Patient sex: M
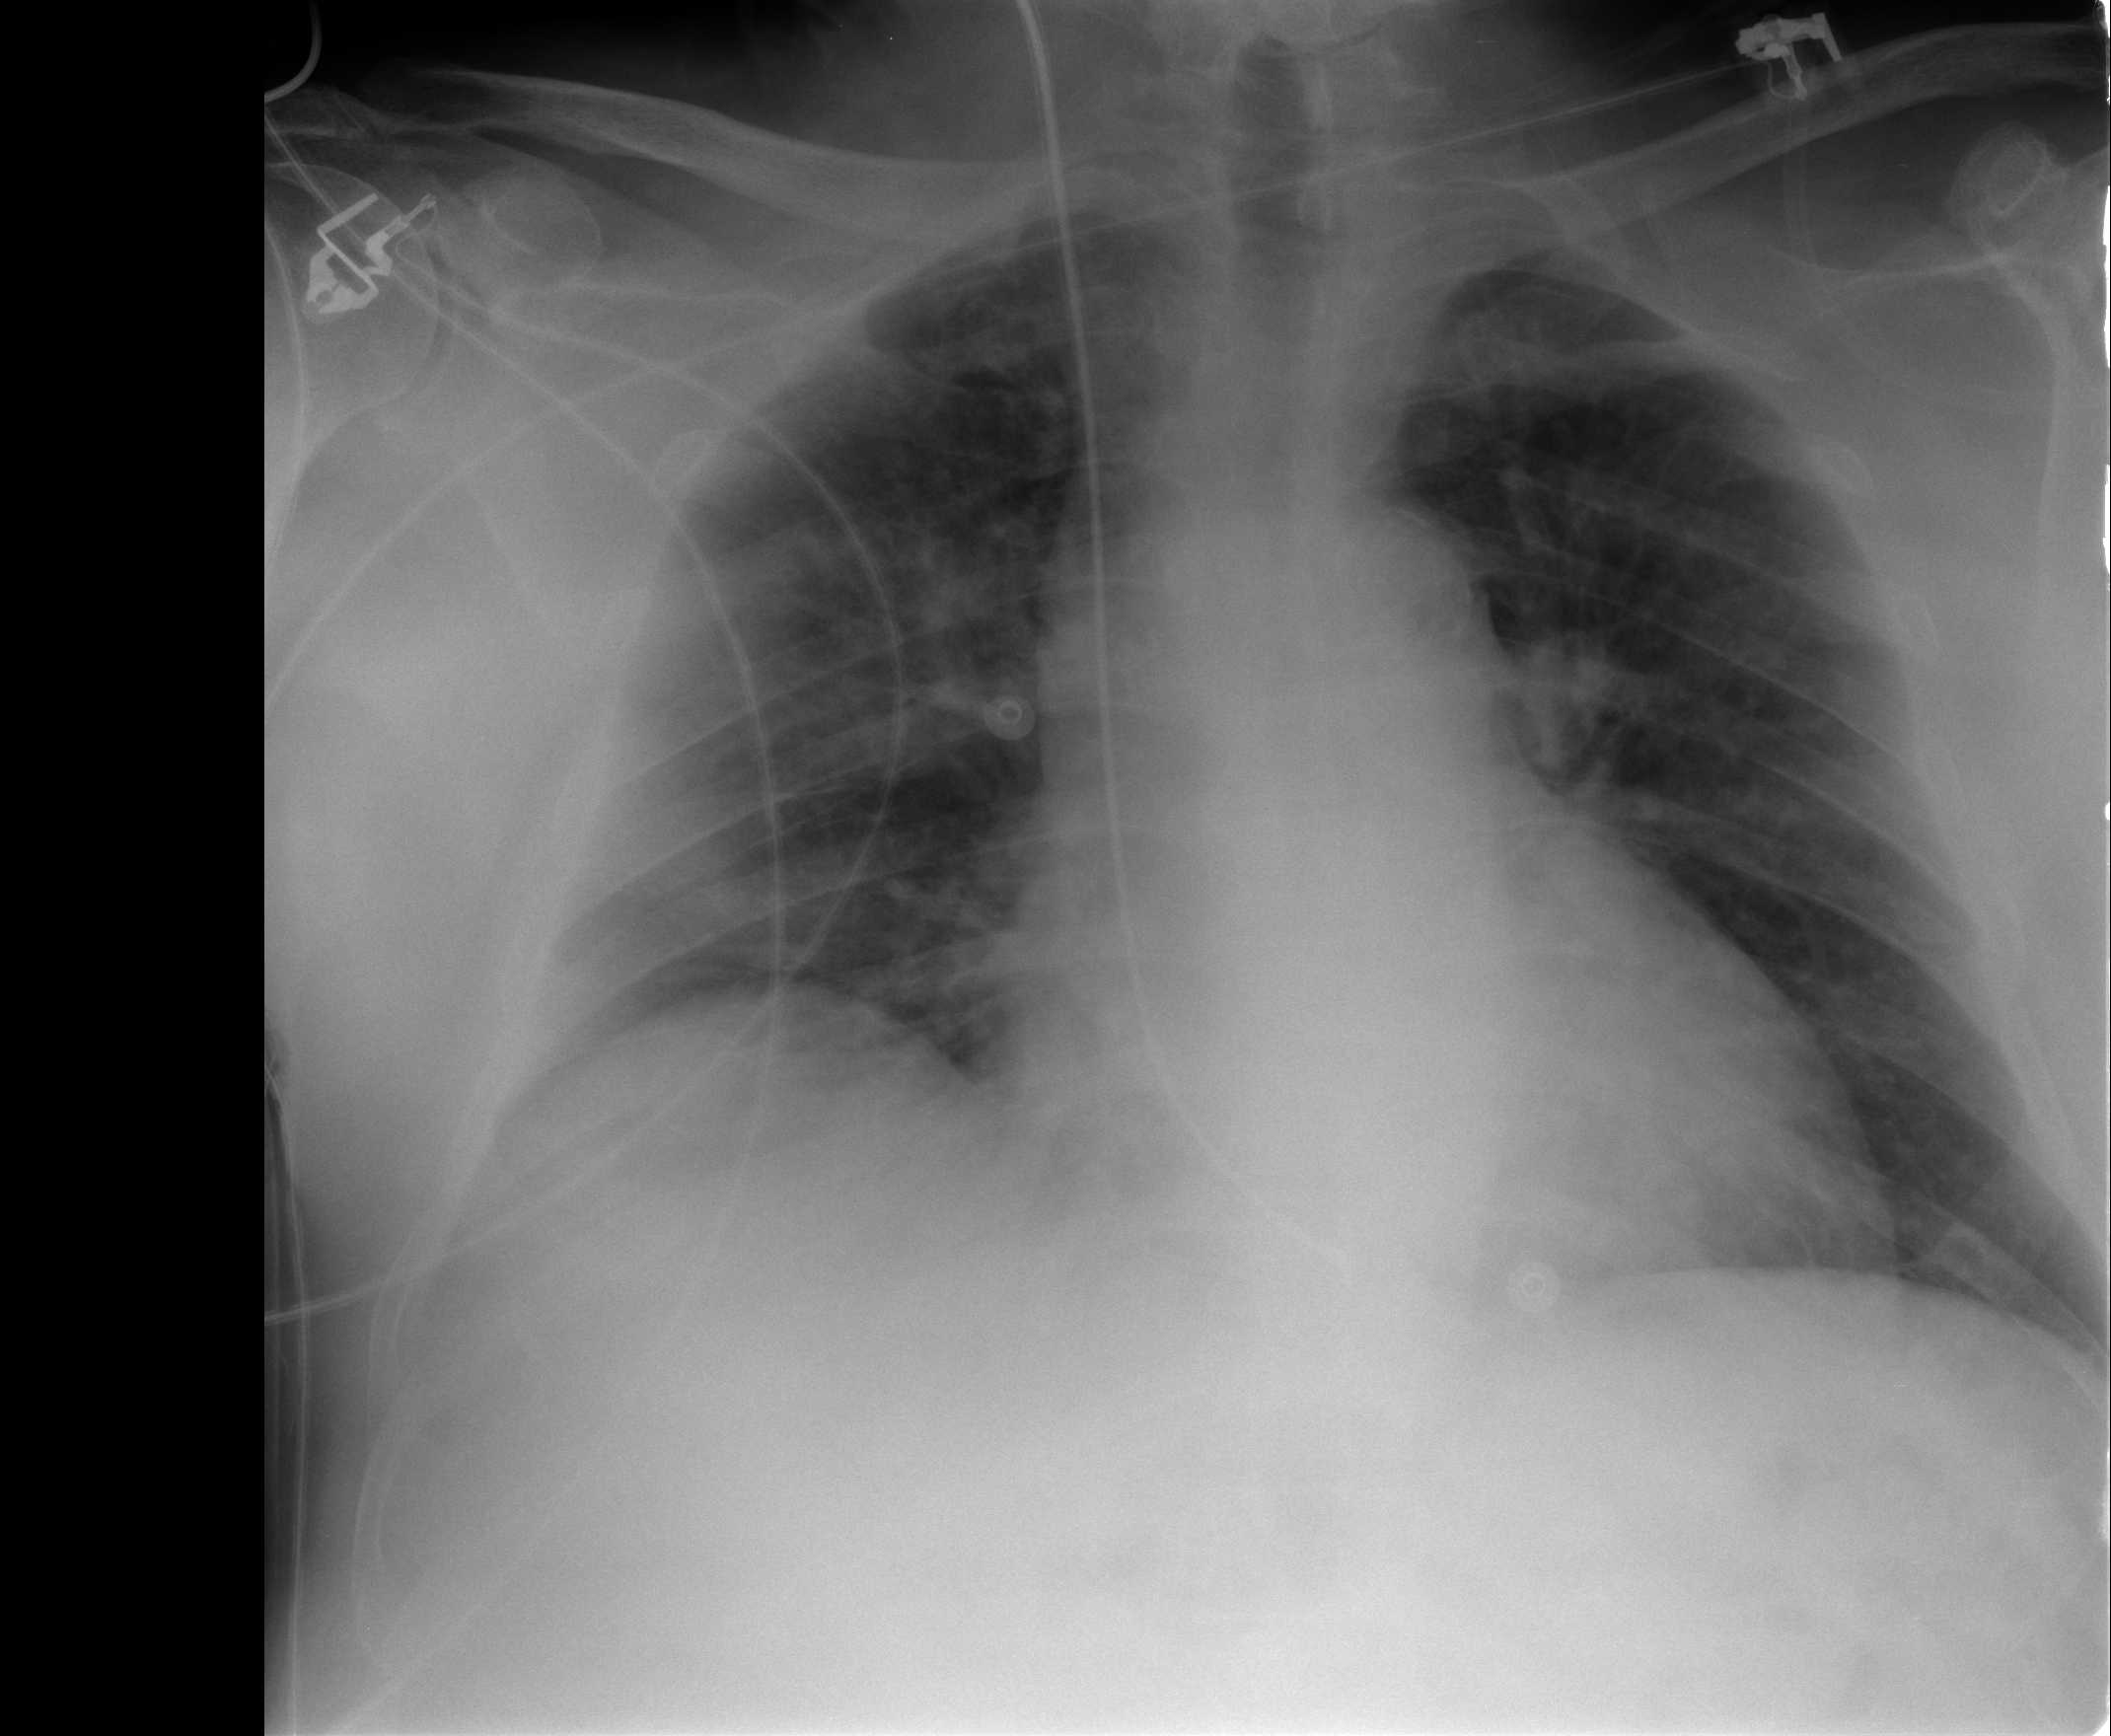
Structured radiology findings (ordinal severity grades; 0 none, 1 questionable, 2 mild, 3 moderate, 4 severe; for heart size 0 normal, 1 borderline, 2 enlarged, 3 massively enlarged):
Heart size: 2
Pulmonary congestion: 3
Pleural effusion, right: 2
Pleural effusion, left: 0
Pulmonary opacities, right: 2
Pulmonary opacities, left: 1
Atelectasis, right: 2
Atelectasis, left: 0